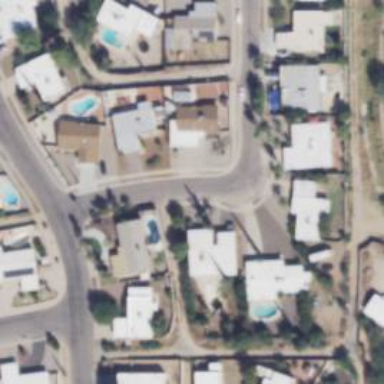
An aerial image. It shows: Residential road.